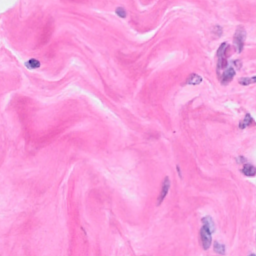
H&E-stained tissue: Breast